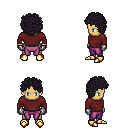
a pixel art fantasy rpg character, male body template, human, tanned skin, maroon long-sleeve shirt, magenta pants, raven curly afro hairstyle, metal gloves, gold boots, four views (front, back, left, right), 2x2 character sprite sheet, small pixel art, hard edges, no anti-aliasing